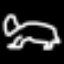
Label: frog